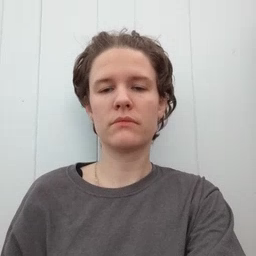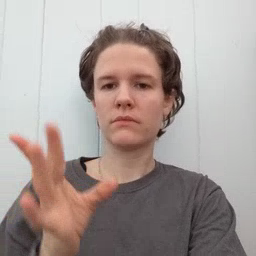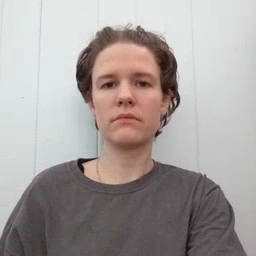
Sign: yucky